Interaction volume radius: 5 \u00c5
Interaction volume height: 10 \u00c5
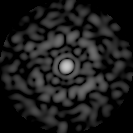
Disorder parameter: 0.8721